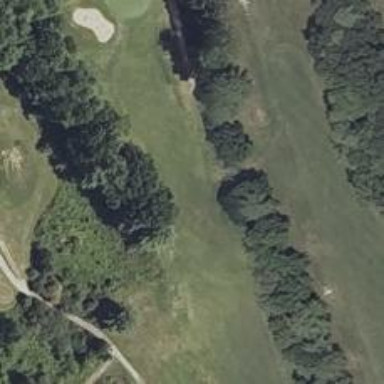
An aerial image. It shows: View of golf hole.